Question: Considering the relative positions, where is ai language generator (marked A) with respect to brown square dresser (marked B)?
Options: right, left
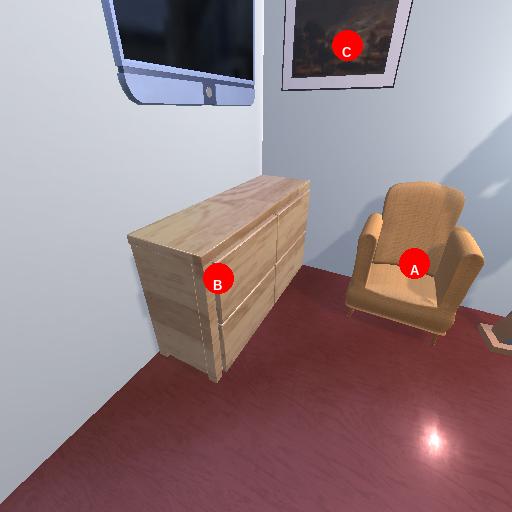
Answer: right